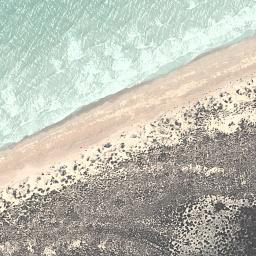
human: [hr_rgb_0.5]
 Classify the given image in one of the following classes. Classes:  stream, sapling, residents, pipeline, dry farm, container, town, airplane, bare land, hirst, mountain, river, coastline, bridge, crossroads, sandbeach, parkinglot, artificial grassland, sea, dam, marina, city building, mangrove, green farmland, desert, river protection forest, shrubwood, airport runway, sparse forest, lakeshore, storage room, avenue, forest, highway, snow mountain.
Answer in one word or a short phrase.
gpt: coastline